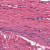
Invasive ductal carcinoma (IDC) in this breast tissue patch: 0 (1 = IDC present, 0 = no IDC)